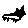
Label: cat